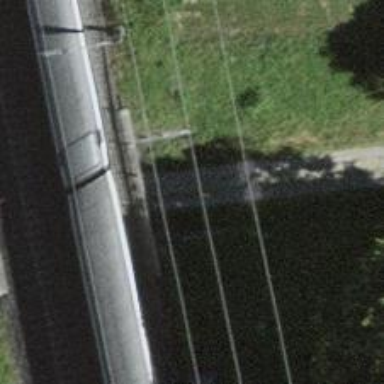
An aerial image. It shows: Track road with grade2 track type going through tunnel.